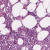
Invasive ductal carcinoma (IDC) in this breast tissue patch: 1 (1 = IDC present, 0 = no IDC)